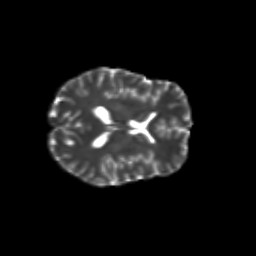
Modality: T2w
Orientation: axial
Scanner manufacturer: siemens
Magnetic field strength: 3 T
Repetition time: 9.2 s
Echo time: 0.084 s